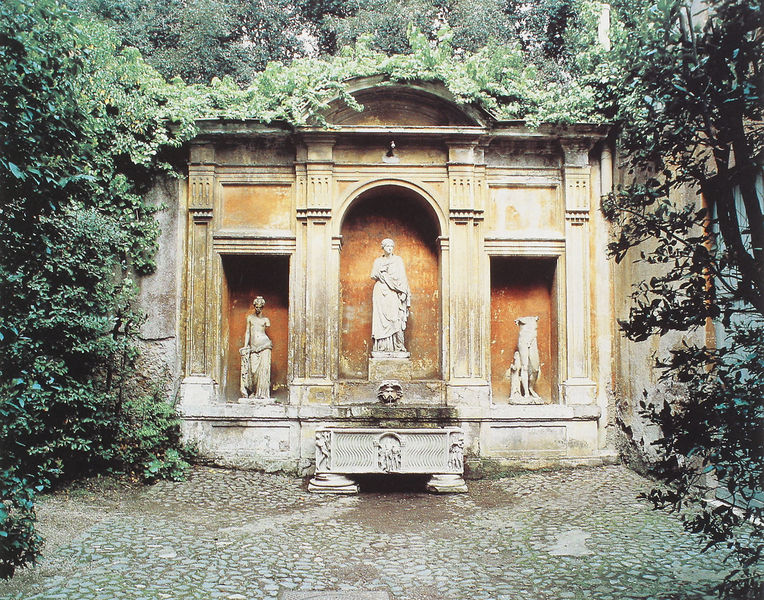
Titel: Villa Medici in Rom
Künstler: Annibale Lippi
Standort: Rom, Villa Medici (EU - I - Latium)
Schlagwörter: mann, nackt, wasser, bäume, gelb, grün, braun, frau, licht, marmor, orange, säulen, gebäude, haus, park, stein, natur, gebüsch, drei, wald, brunnen, garten, ranken, skulptur, statue, ornage, bogen, pflaster, hof, pilaster, figuren, rundbogen, foto, fotografie, segment, eingang, arkade, antike, motiv, torbogen, denkmal, regenrinne, torso, becken, strahl, portal, skulpturen, statuen, antik, grotte, griechenland, niesche, römisch, triumphbogen, nischen, paladio, palladio, theatermotiv, sarkophag, nischenfigur, maskerone, three sculptures, one central, left female sculpture, right male sculpture broken, on a garden